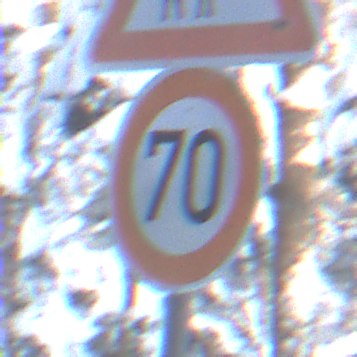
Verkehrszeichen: Geschwindigkeit70
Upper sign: ViehtriebLinks
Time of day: MorningAfternoon
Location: Outdoor (Nature)
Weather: Clear
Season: Winter
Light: Natural